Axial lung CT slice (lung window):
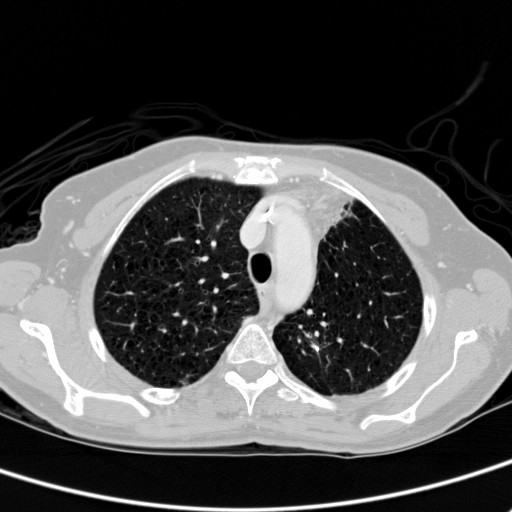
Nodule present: no